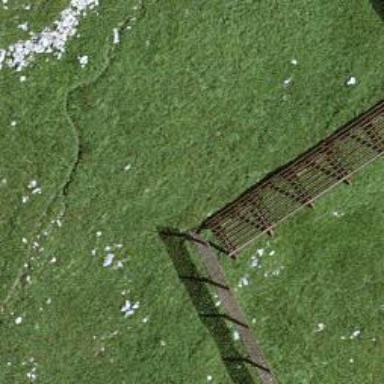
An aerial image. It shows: Snow fence that is man-made.